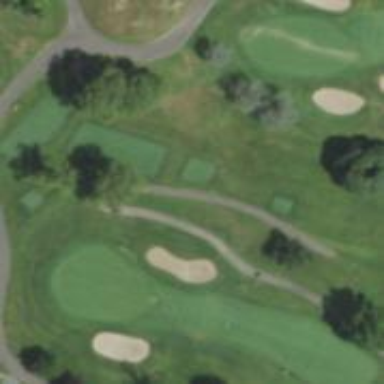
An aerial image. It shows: Pathway for golfing.